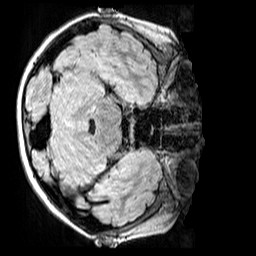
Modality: FLAIR
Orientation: axial
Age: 10
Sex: male
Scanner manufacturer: siemens
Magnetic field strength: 3 T
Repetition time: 5 s
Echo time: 0.388 s